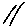
Label: line